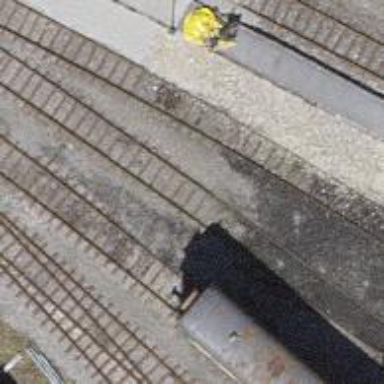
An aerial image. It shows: Preserved railway with one track passing through service yard.